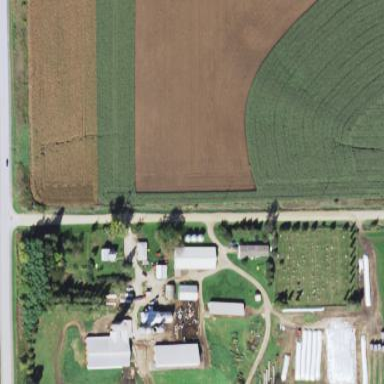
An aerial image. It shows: Farmyard area.